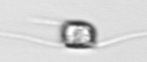
Label: Chaetoceros_danicus